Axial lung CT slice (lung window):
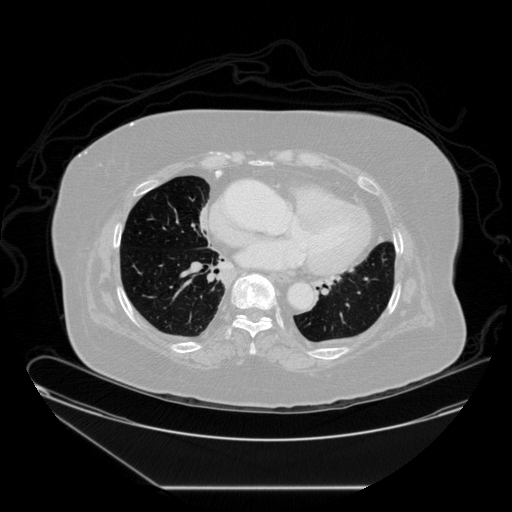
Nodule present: no